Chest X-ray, PA view. Patient: 59 years old, sex M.
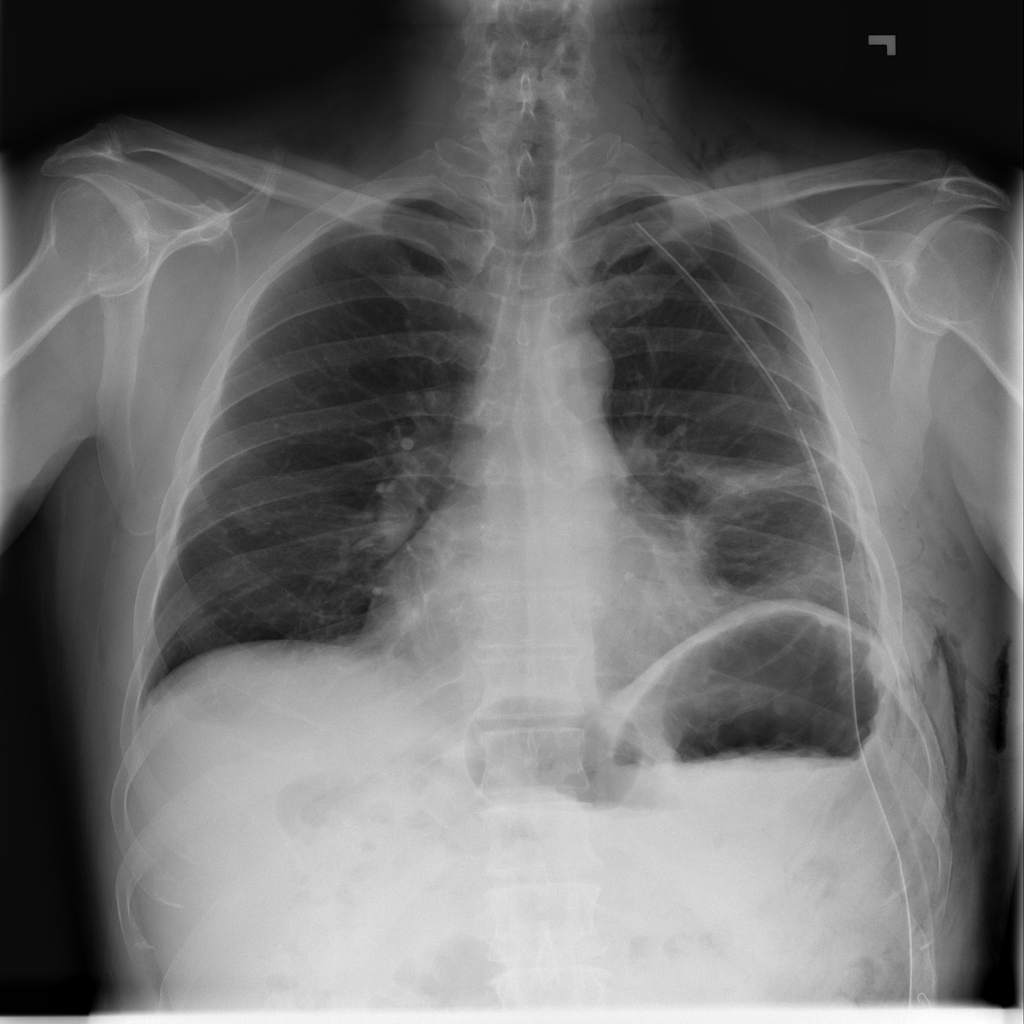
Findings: Atelectasis, Emphysema